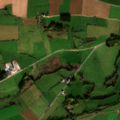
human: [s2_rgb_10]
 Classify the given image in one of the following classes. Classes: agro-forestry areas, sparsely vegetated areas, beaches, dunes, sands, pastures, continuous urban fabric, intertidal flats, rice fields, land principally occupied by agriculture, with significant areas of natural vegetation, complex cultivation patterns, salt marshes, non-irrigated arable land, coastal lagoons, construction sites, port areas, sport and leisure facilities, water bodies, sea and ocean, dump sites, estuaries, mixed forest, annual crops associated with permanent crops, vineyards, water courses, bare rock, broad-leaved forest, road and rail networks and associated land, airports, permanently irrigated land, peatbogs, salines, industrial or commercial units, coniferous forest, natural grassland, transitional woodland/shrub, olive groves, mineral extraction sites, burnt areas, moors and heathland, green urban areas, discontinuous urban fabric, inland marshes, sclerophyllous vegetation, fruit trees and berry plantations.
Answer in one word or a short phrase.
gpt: discontinuous urban fabric, non-irrigated arable land, pastures, complex cultivation patterns